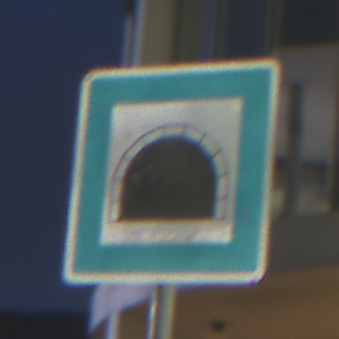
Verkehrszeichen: Tunnel
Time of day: Night
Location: Outdoor (Urban)
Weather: PartlyCloudy
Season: NotSpecified
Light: Artificial